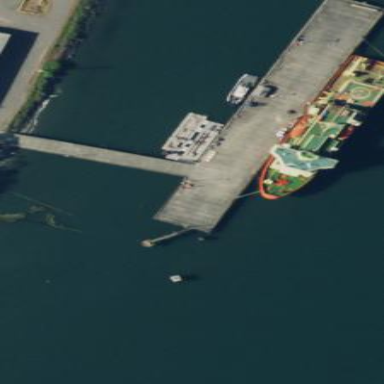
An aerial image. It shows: Man-made pier.